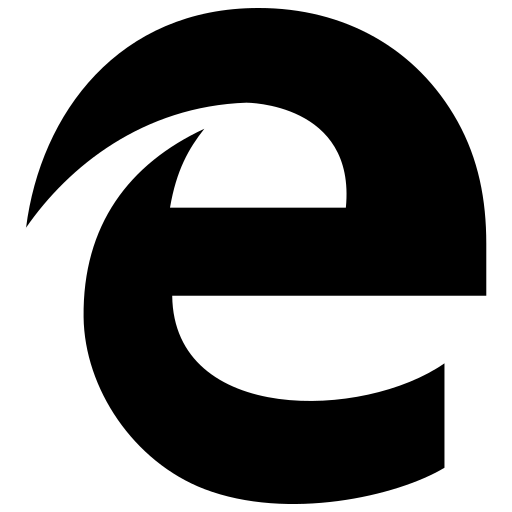
Tags: icon, FontAwesome, fa-icon, brand, edge, legacy